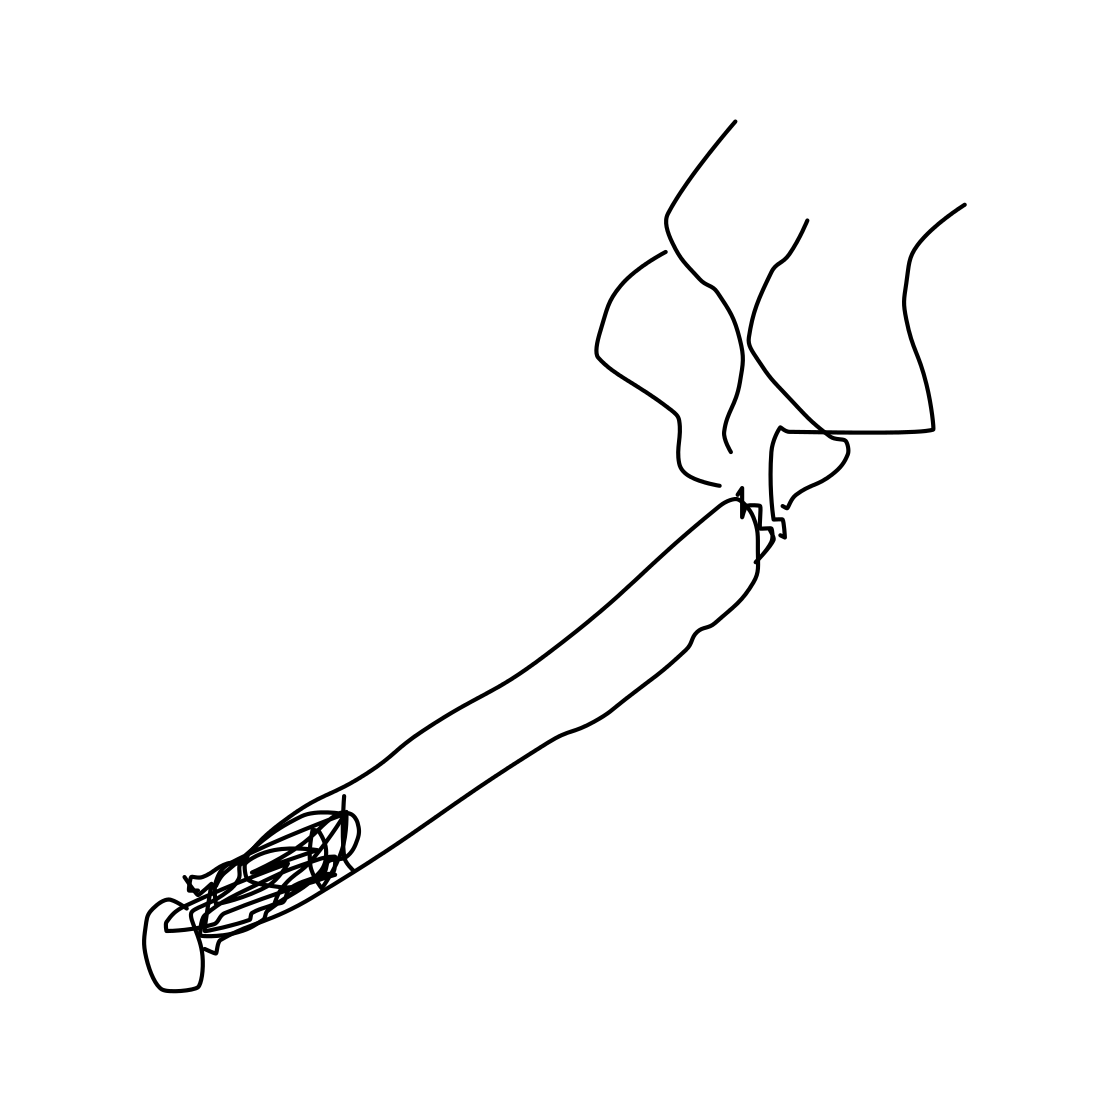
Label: cigarette